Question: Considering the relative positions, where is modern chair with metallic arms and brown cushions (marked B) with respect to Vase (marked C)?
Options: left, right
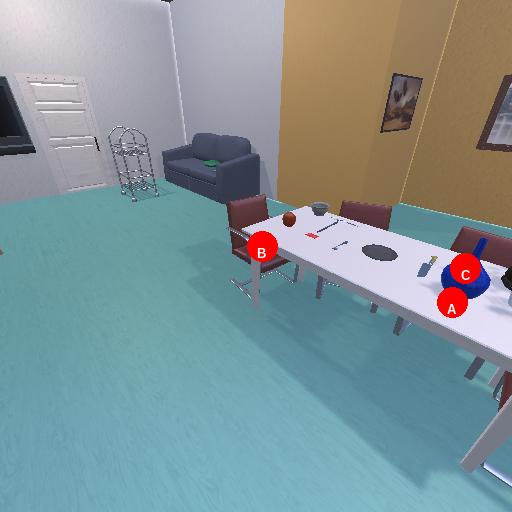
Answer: left